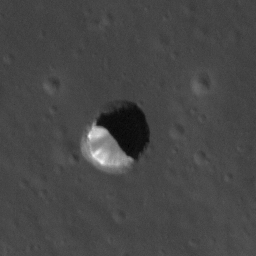
Pit: Highland 1
Host crater: Highland
Host type: highland
Lunar coordinates: latitude 43.966, longitude 23.084